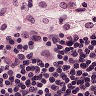
Metastatic tissue present: no